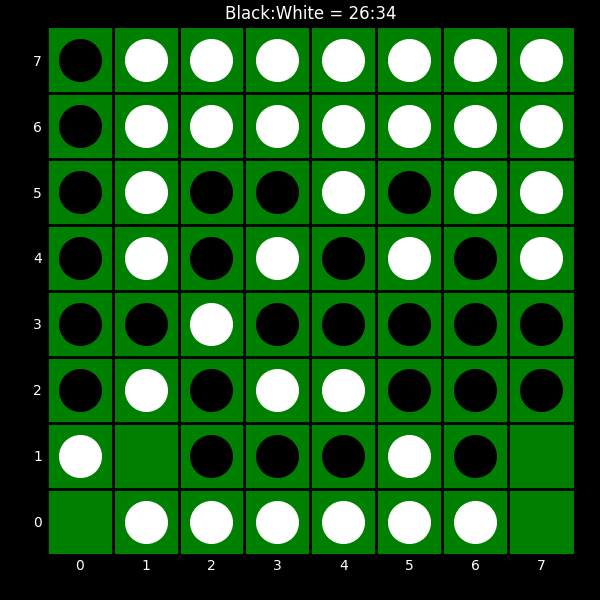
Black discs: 26
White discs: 34